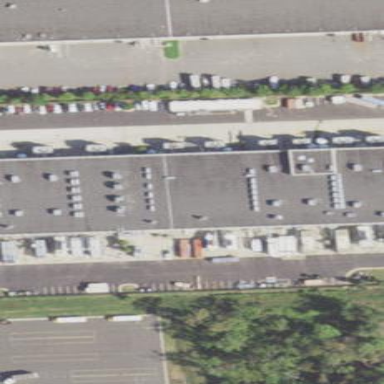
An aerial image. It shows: Data center building.